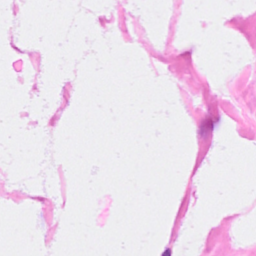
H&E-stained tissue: Breast